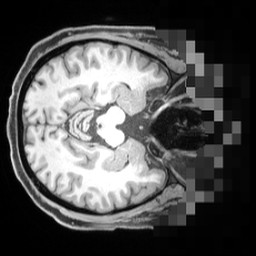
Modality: T1w
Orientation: axial
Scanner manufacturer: siemens
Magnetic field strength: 3 T
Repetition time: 2.55 s